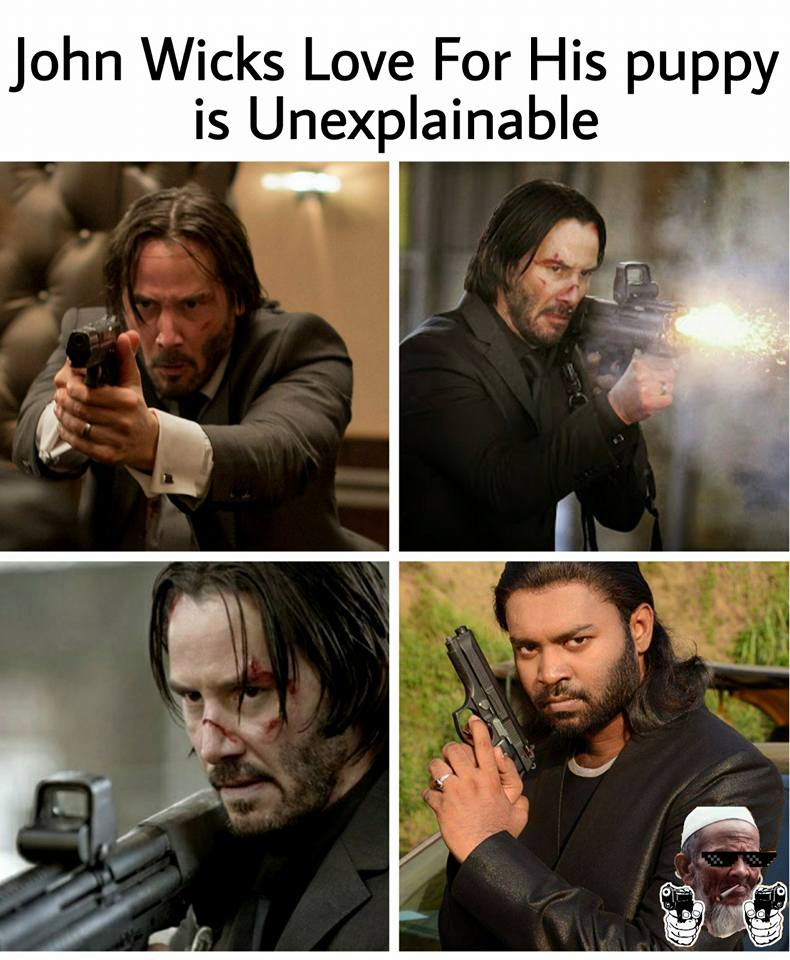
Caption: John Wicks Love For His puppy is Unexplainable
Label: non-hate